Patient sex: M
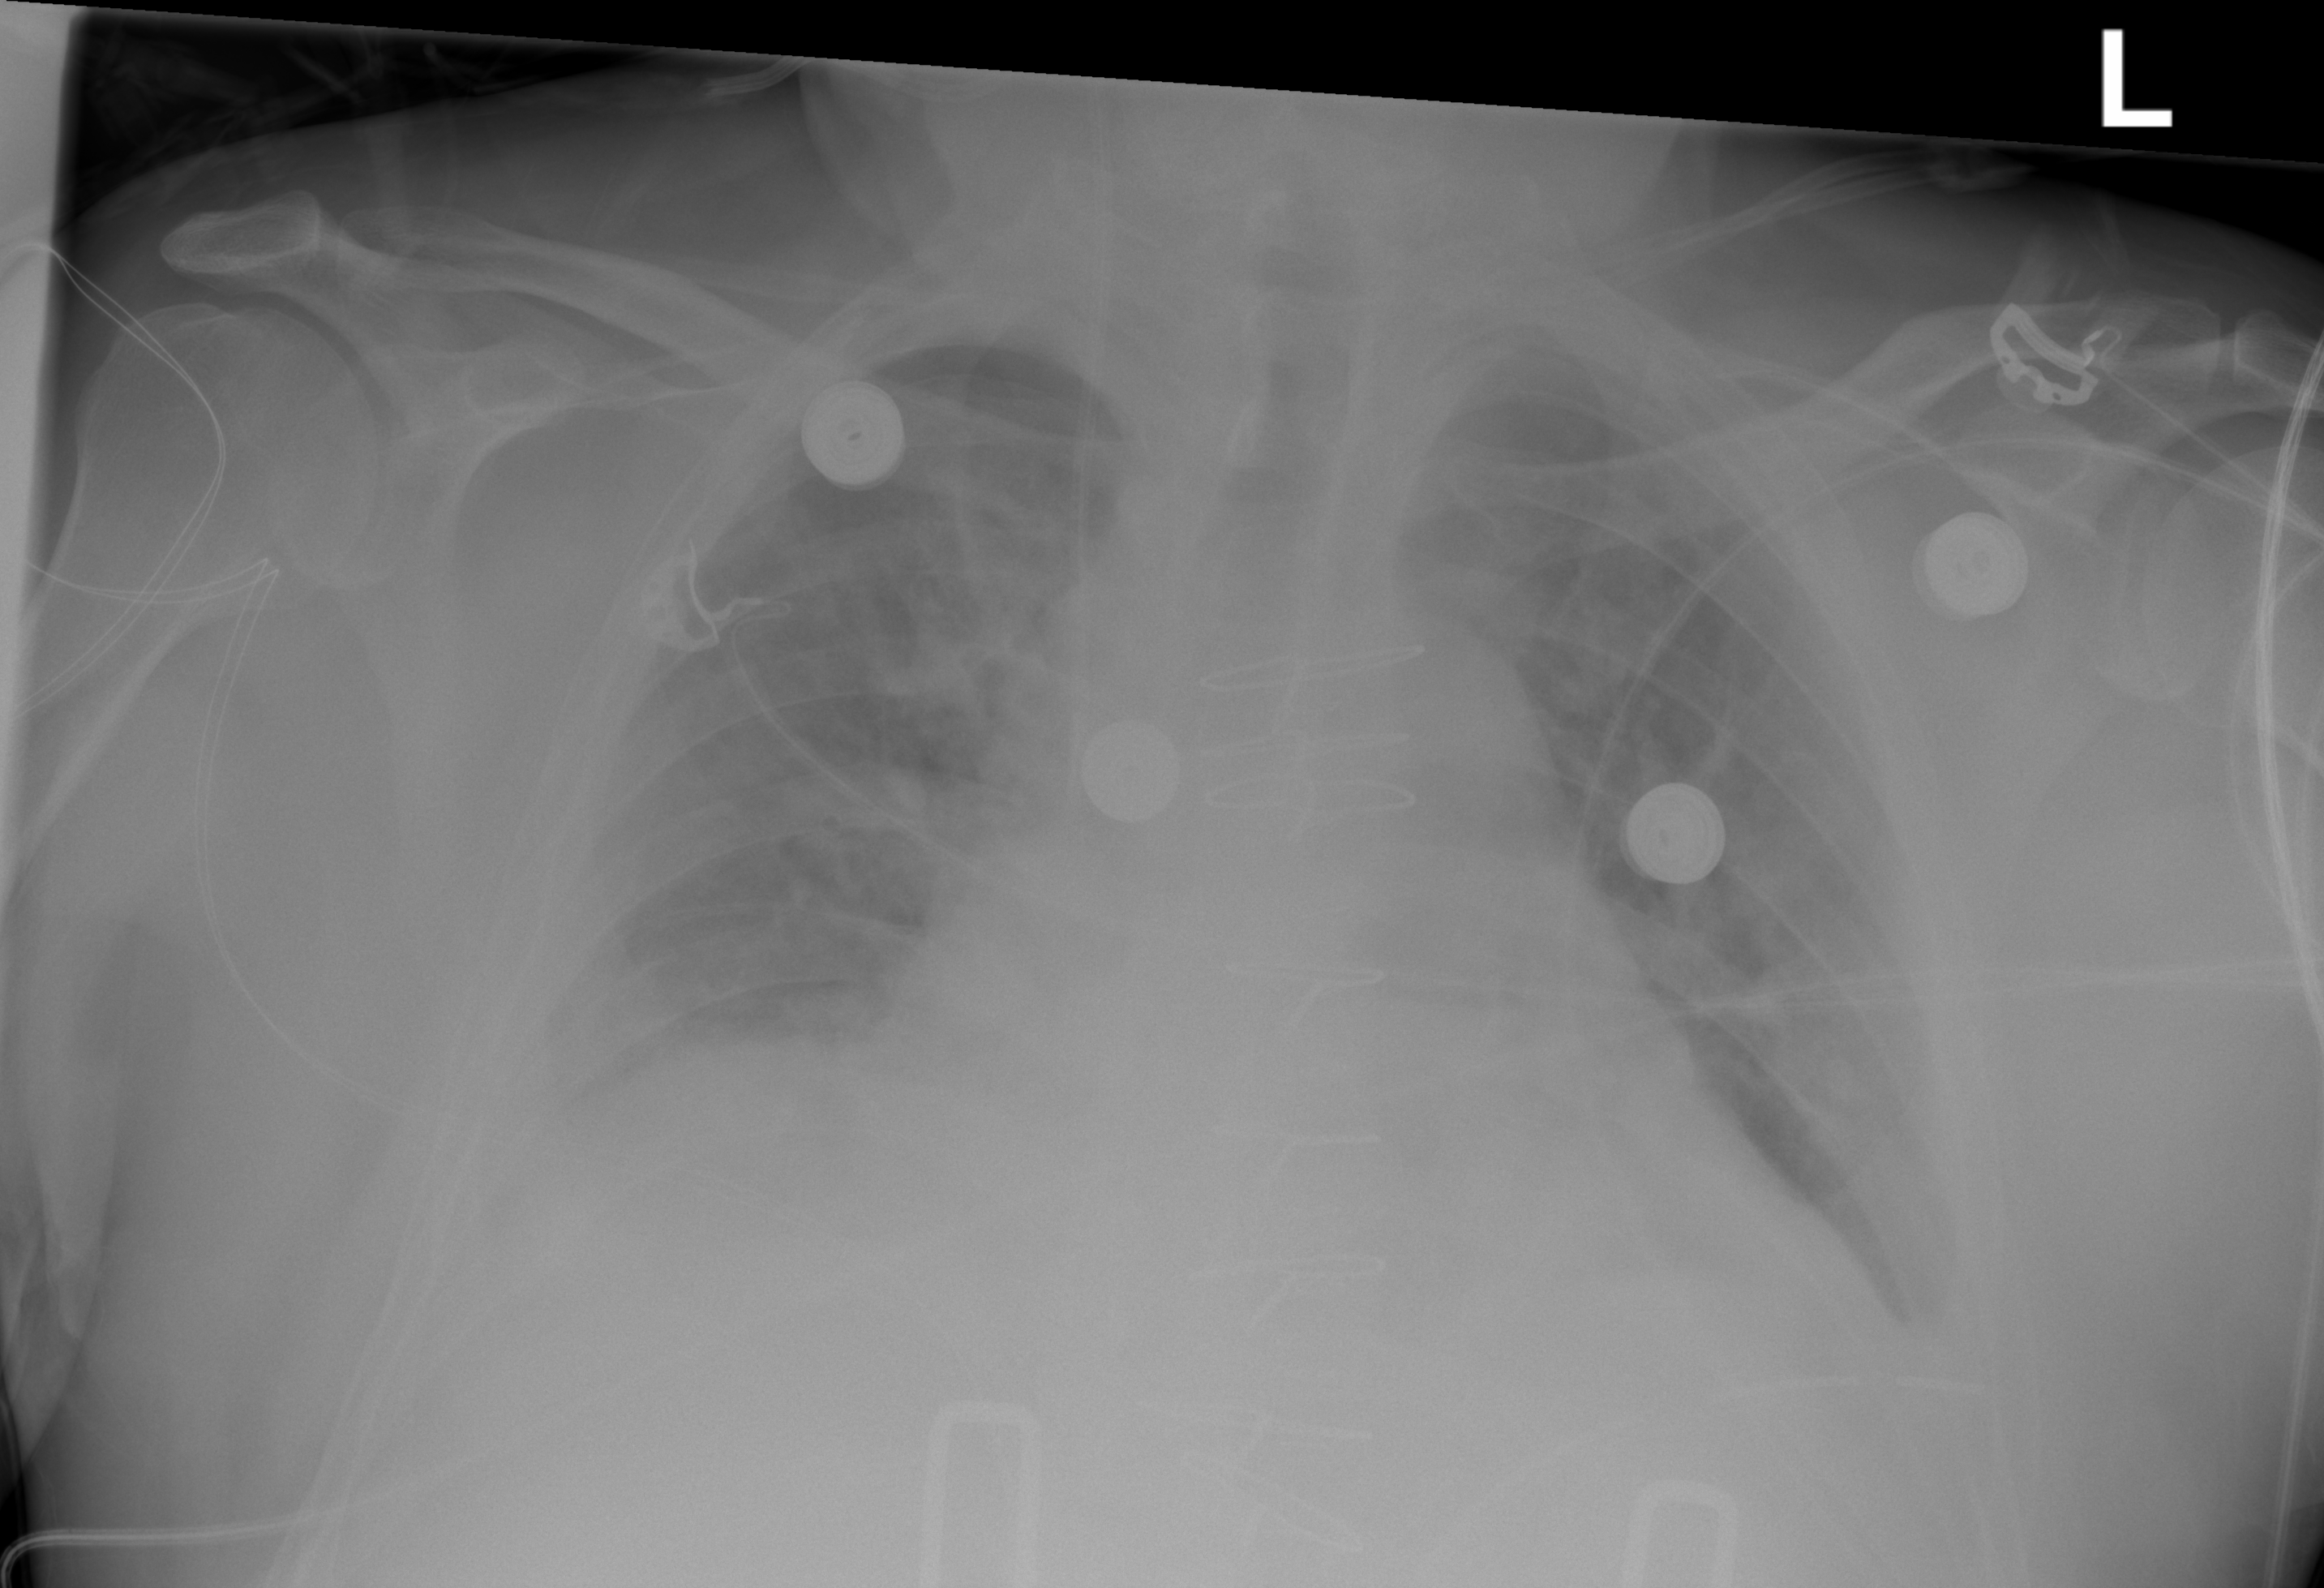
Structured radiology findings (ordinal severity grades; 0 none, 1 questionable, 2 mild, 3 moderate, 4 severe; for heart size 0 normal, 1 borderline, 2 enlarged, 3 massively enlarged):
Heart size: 0
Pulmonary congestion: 2
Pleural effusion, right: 2
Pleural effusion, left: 2
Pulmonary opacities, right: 1
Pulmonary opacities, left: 0
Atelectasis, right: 2
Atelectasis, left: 1